Question: I'm running VS2010 premium. One of my teammates has both the solution configuration drop-down (Debug, Release) AND the platform (Win32, x64) combo-boxes in his toolbar. I don't.
For a reference, I'm hoping to see:

Instead, I only see the first combo-box. What do I need to configure to make the second one appear?
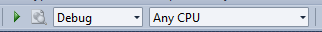
Answer: I had the same issue, here is how I got the menu back
1. On the menubar go to View - Toolbars - Customize...
2. Click on the "Commands" tab
3. Select the "Toolbar" radio button and find "Standard" in the drop down list
4. Click the "Add Command..." button
5. Select the "Build" category
6. Find and select the "Solution Platforms" command and click "OK"
7. Move your new command to a comfortable place on your toolbar using "Move Up" and "Move Down"
8. Enjoy not having to dig through Solution Properties to change the platform